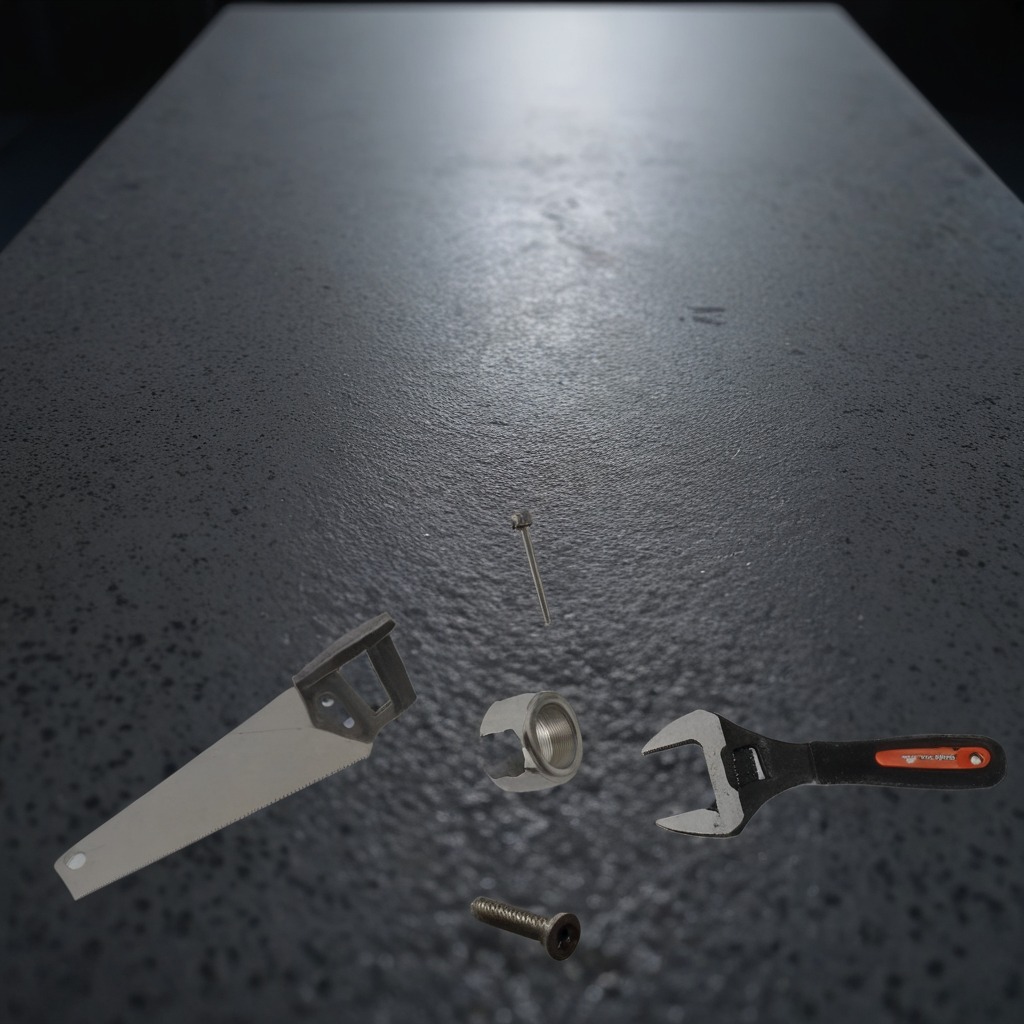
A metal machine screw, an iron nail, a handheld metal saw, a metal nut, and a wrench are lying on a clean granite table inside a workshop at night.